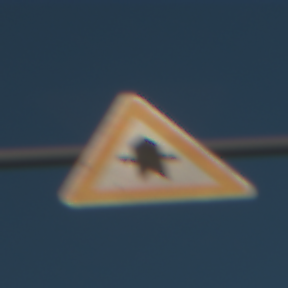
Verkehrszeichen: Vorfahrt
Umgebung: Outdoor, Nature
Tageszeit: SunriseSunset
Wetter: Clear
Licht: Natural
Jahreszeit: NotSpecified
Kontrast: HighContrast